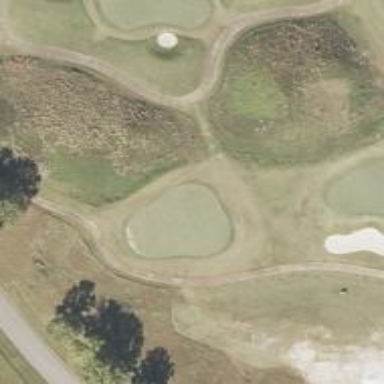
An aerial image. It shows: Rough grassy area used for golf.